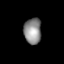
Tissue: lung
Cell type: Endothelial cells
Senescence score: 0.6136
Nuclear area (px): 446
Mean DAPI intensity: 138.422